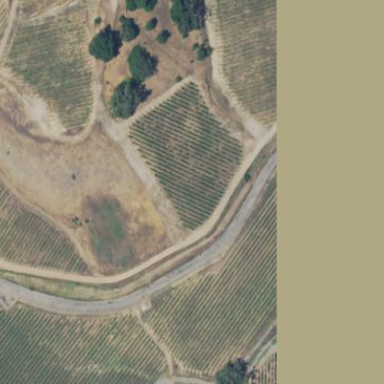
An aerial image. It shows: Vineyard where grapes are grown.